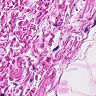
Metastatic tissue present: no